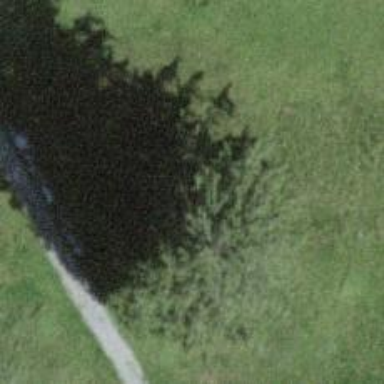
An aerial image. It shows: Evergreen needle-leaved tree.